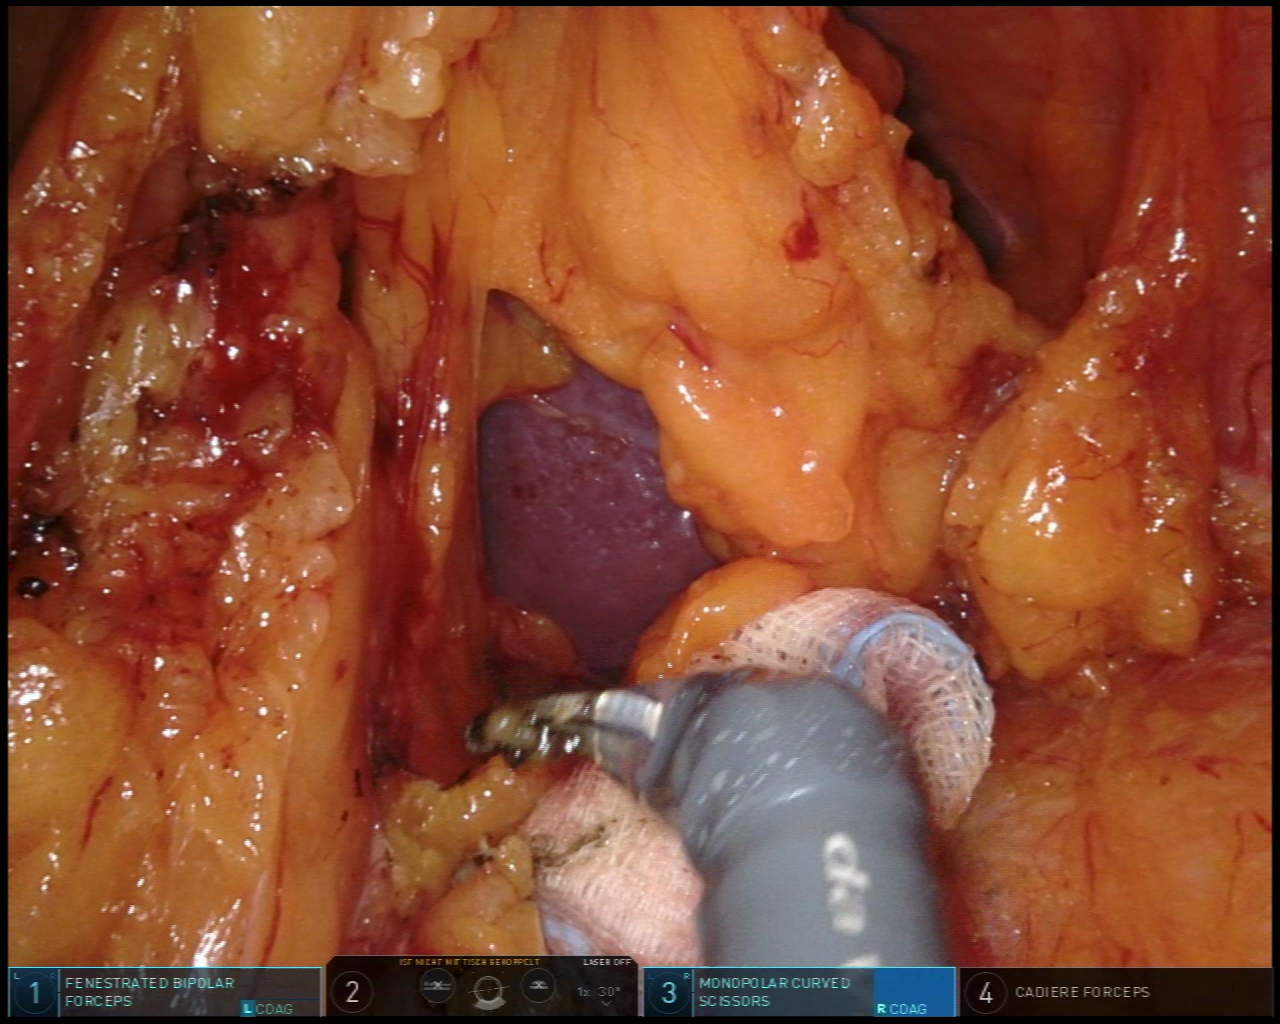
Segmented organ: spleen
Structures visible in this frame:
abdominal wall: yes
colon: no
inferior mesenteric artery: no
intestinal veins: no
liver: no
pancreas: no
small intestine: no
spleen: yes
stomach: no
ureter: no
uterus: no
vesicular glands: no